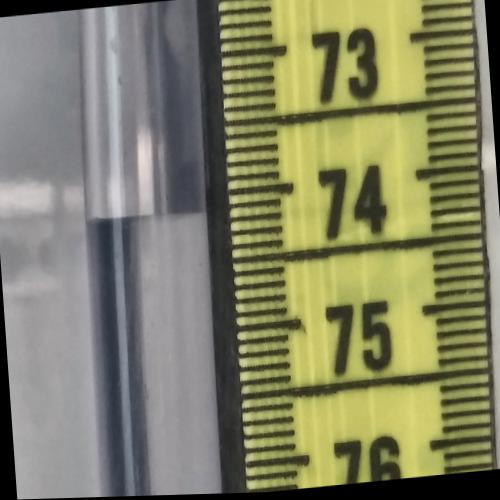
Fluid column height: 74.1 cm